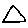
Label: triangle